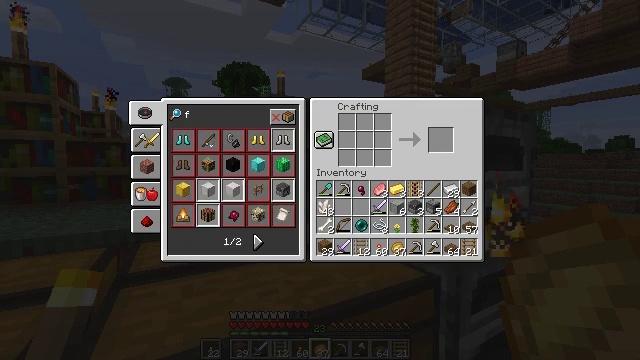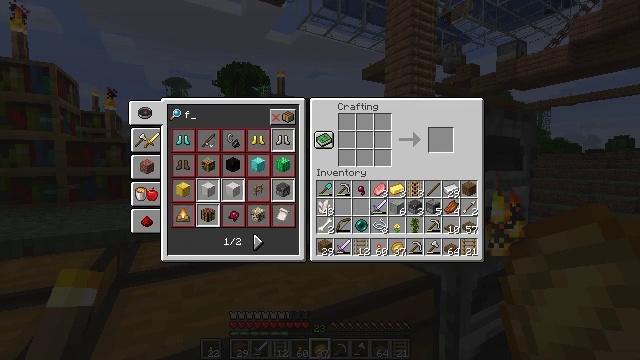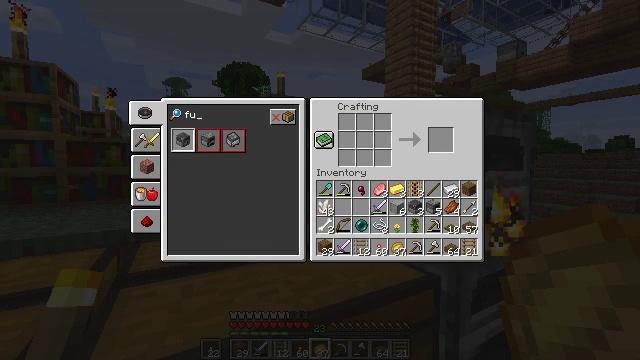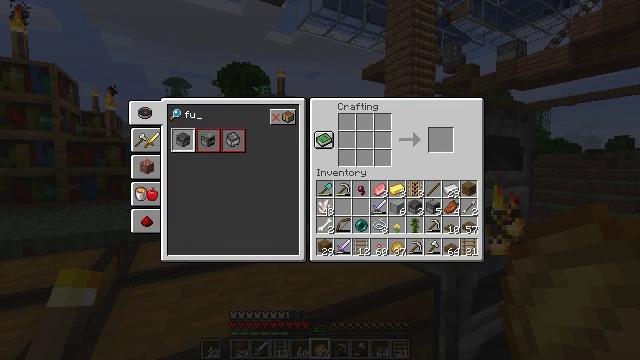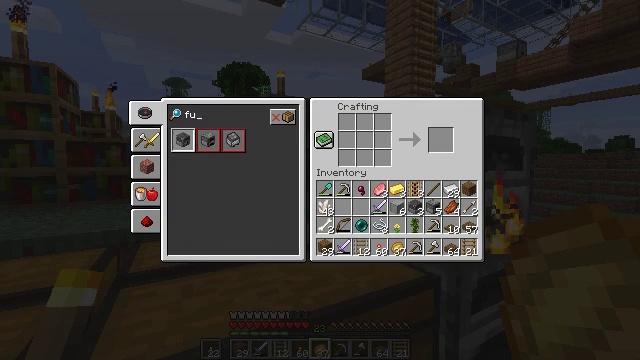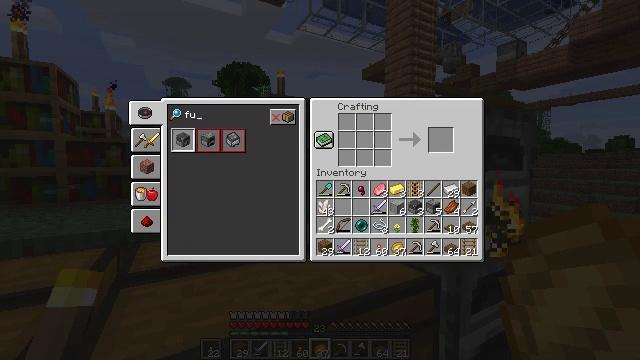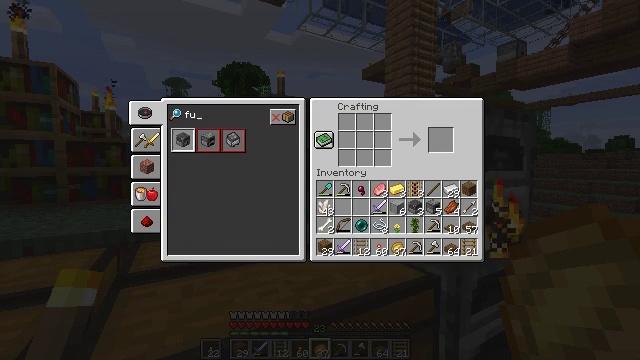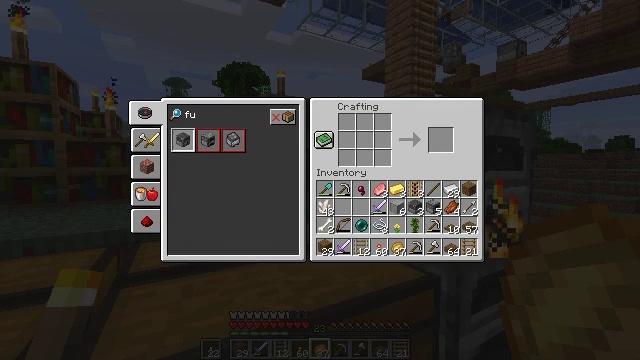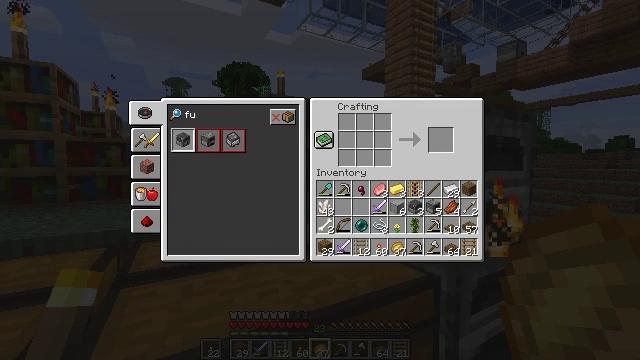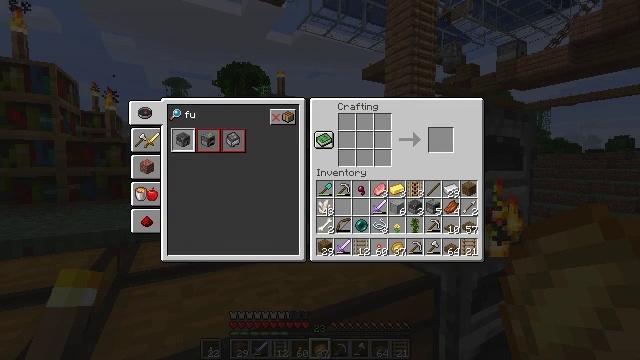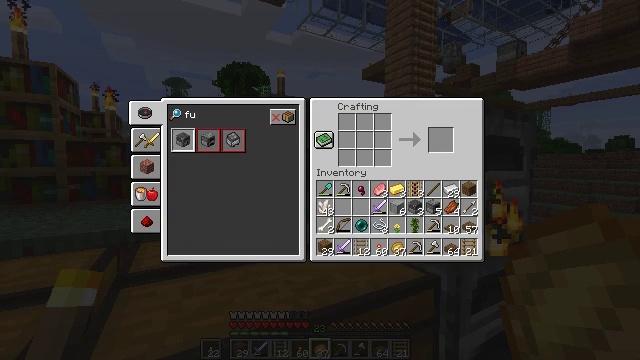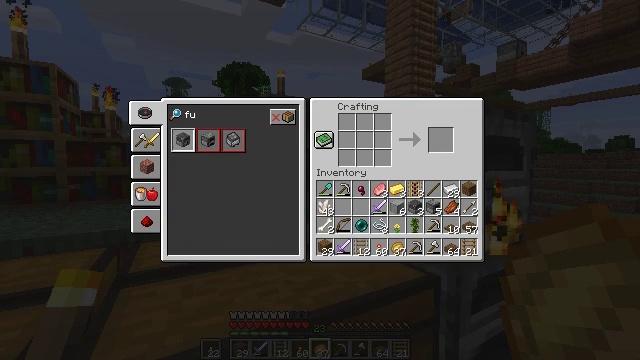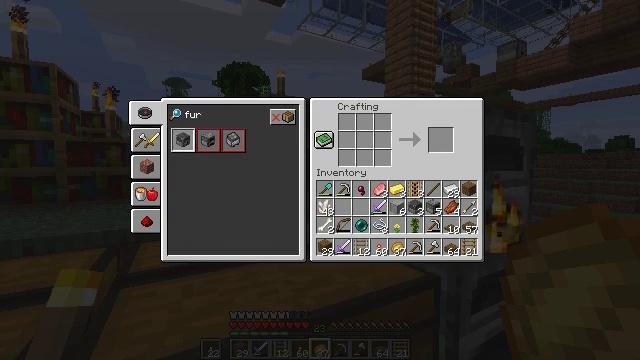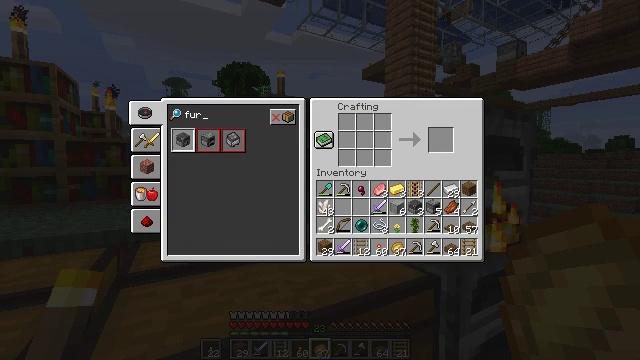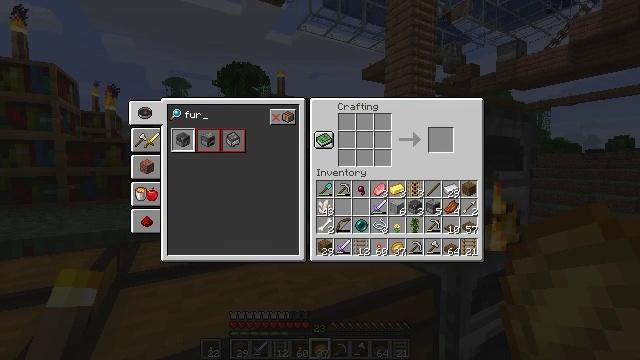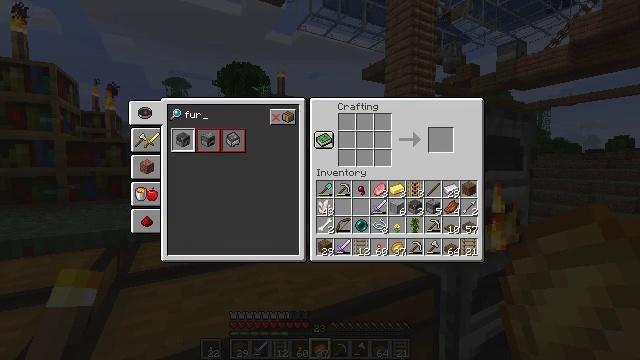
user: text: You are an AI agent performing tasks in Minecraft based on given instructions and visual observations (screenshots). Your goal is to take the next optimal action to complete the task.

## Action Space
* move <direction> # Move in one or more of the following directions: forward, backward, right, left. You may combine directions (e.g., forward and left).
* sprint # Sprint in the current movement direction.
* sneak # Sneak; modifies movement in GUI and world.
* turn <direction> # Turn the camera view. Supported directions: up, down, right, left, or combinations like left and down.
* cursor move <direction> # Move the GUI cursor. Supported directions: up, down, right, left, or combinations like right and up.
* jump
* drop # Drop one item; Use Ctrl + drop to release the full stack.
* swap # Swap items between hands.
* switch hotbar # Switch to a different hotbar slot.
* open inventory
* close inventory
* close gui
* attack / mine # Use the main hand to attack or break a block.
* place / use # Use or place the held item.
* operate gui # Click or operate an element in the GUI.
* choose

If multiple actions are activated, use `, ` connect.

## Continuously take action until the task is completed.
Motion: motion action
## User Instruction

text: Combine a furnace, smooth stone, and iron ingots to craft a blast furnace.
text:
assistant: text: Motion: no_op
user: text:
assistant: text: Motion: no_op
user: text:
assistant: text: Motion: no_op
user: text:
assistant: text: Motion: no_op
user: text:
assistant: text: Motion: no_op
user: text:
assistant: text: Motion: no_op
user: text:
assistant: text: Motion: no_op
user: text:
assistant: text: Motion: no_op
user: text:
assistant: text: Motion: no_op
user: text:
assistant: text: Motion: no_op
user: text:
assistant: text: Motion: no_op
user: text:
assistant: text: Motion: no_op
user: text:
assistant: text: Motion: no_op
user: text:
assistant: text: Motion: no_op
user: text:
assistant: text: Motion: no_op
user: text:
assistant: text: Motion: cursor move left
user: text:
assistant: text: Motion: no_op
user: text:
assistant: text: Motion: no_op
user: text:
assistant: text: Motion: no_op
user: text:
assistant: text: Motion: sneak
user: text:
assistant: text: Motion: sneak
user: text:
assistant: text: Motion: sneak
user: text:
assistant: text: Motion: sneak
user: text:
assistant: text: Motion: sneak, operate gui
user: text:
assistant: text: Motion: sneak, operate gui
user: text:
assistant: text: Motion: sneak, operate gui
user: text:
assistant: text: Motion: sneak
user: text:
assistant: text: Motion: sneak
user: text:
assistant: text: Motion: sneak
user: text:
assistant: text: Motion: sneak, cursor move right and down